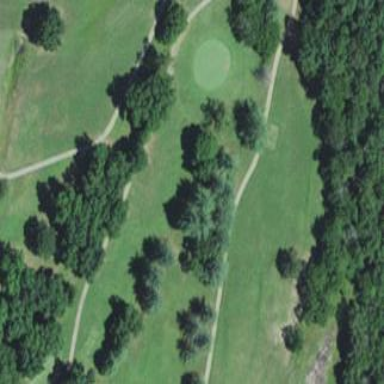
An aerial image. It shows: Golf fairway surrounded by grass.